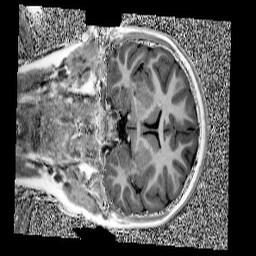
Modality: UNIT1
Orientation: coronal
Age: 9
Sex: female
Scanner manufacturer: siemens
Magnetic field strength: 3 T
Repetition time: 4 s
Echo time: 0.00303 s